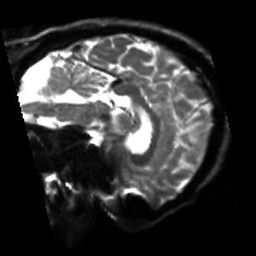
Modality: sbref
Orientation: sagittal
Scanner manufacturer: siemens
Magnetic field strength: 3 T
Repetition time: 4 s
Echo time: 0.0594 s